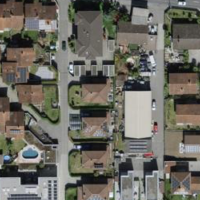
EUNIS habitat code: 54
Species observed at this site:
Milvus milvus